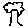
Label: tree